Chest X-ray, AP view. Patient: 30 years old, sex M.
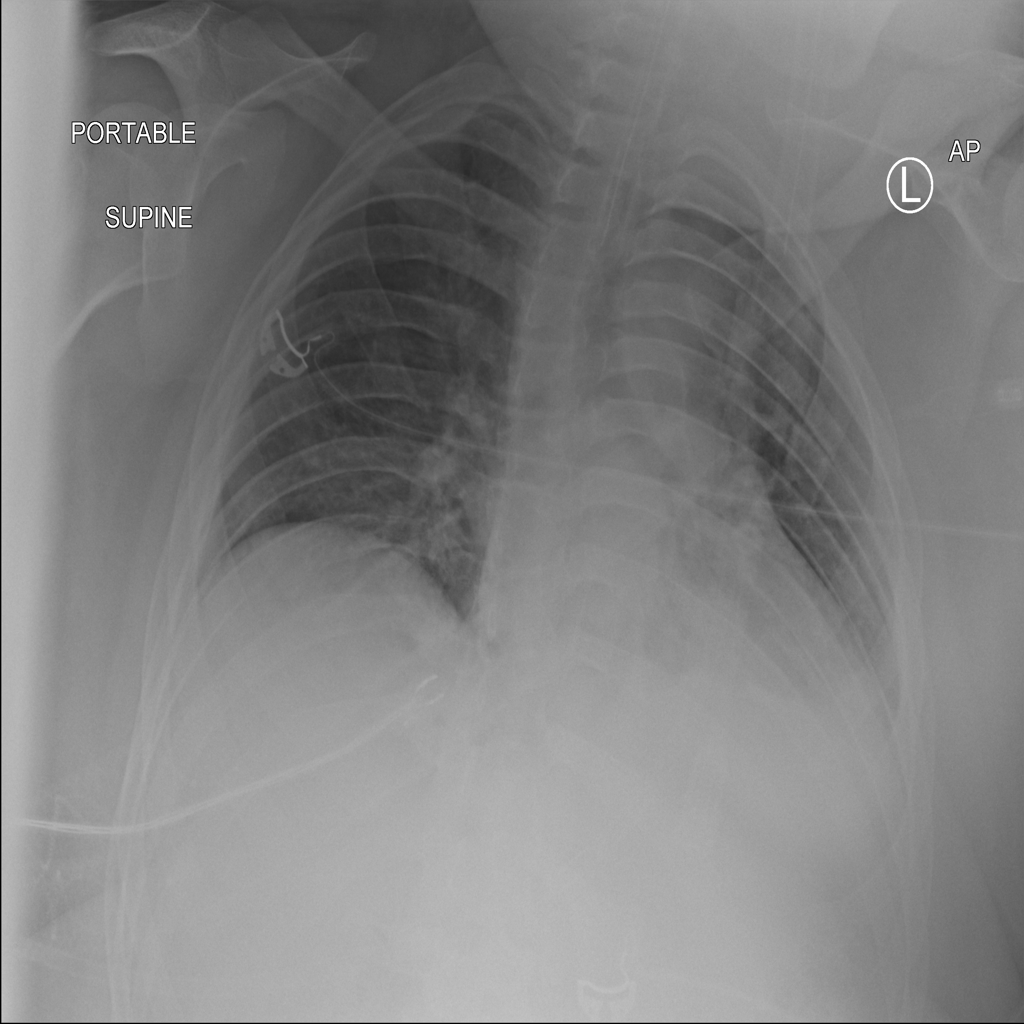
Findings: No Finding